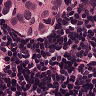
Metastatic tissue present: yes